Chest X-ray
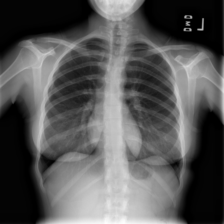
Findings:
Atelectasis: negative
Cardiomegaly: negative
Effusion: negative
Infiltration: negative
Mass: negative
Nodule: negative
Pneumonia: negative
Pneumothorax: negative
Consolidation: negative
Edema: negative
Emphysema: negative
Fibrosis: negative
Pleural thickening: negative
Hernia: negative